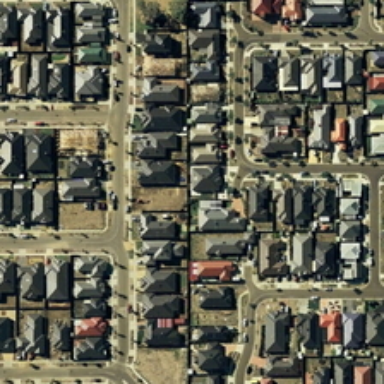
The residential buildings on both sides of the road are neatly arranged .